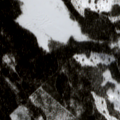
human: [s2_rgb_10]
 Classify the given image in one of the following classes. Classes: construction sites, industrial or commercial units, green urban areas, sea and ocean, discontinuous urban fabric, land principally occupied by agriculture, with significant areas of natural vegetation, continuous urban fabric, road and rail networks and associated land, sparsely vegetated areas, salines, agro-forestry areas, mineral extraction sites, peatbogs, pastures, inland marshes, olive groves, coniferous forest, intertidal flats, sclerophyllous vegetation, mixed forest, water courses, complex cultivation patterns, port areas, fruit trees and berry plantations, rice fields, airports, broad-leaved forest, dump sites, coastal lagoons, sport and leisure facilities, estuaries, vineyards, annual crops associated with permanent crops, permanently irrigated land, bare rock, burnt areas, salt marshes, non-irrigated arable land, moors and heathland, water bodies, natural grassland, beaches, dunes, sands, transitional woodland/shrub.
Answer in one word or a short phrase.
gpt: coniferous forest, mixed forest, transitional woodland/shrub, peatbogs